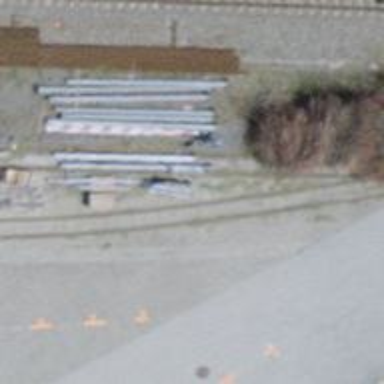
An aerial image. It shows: Yard meant for services.